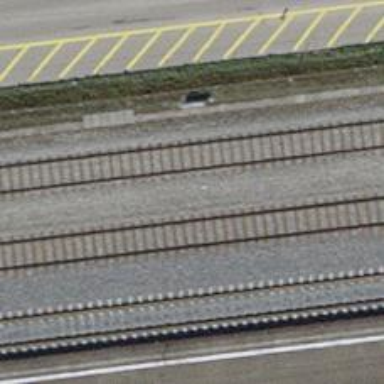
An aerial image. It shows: Siding railway track with electrified contact line.